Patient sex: M
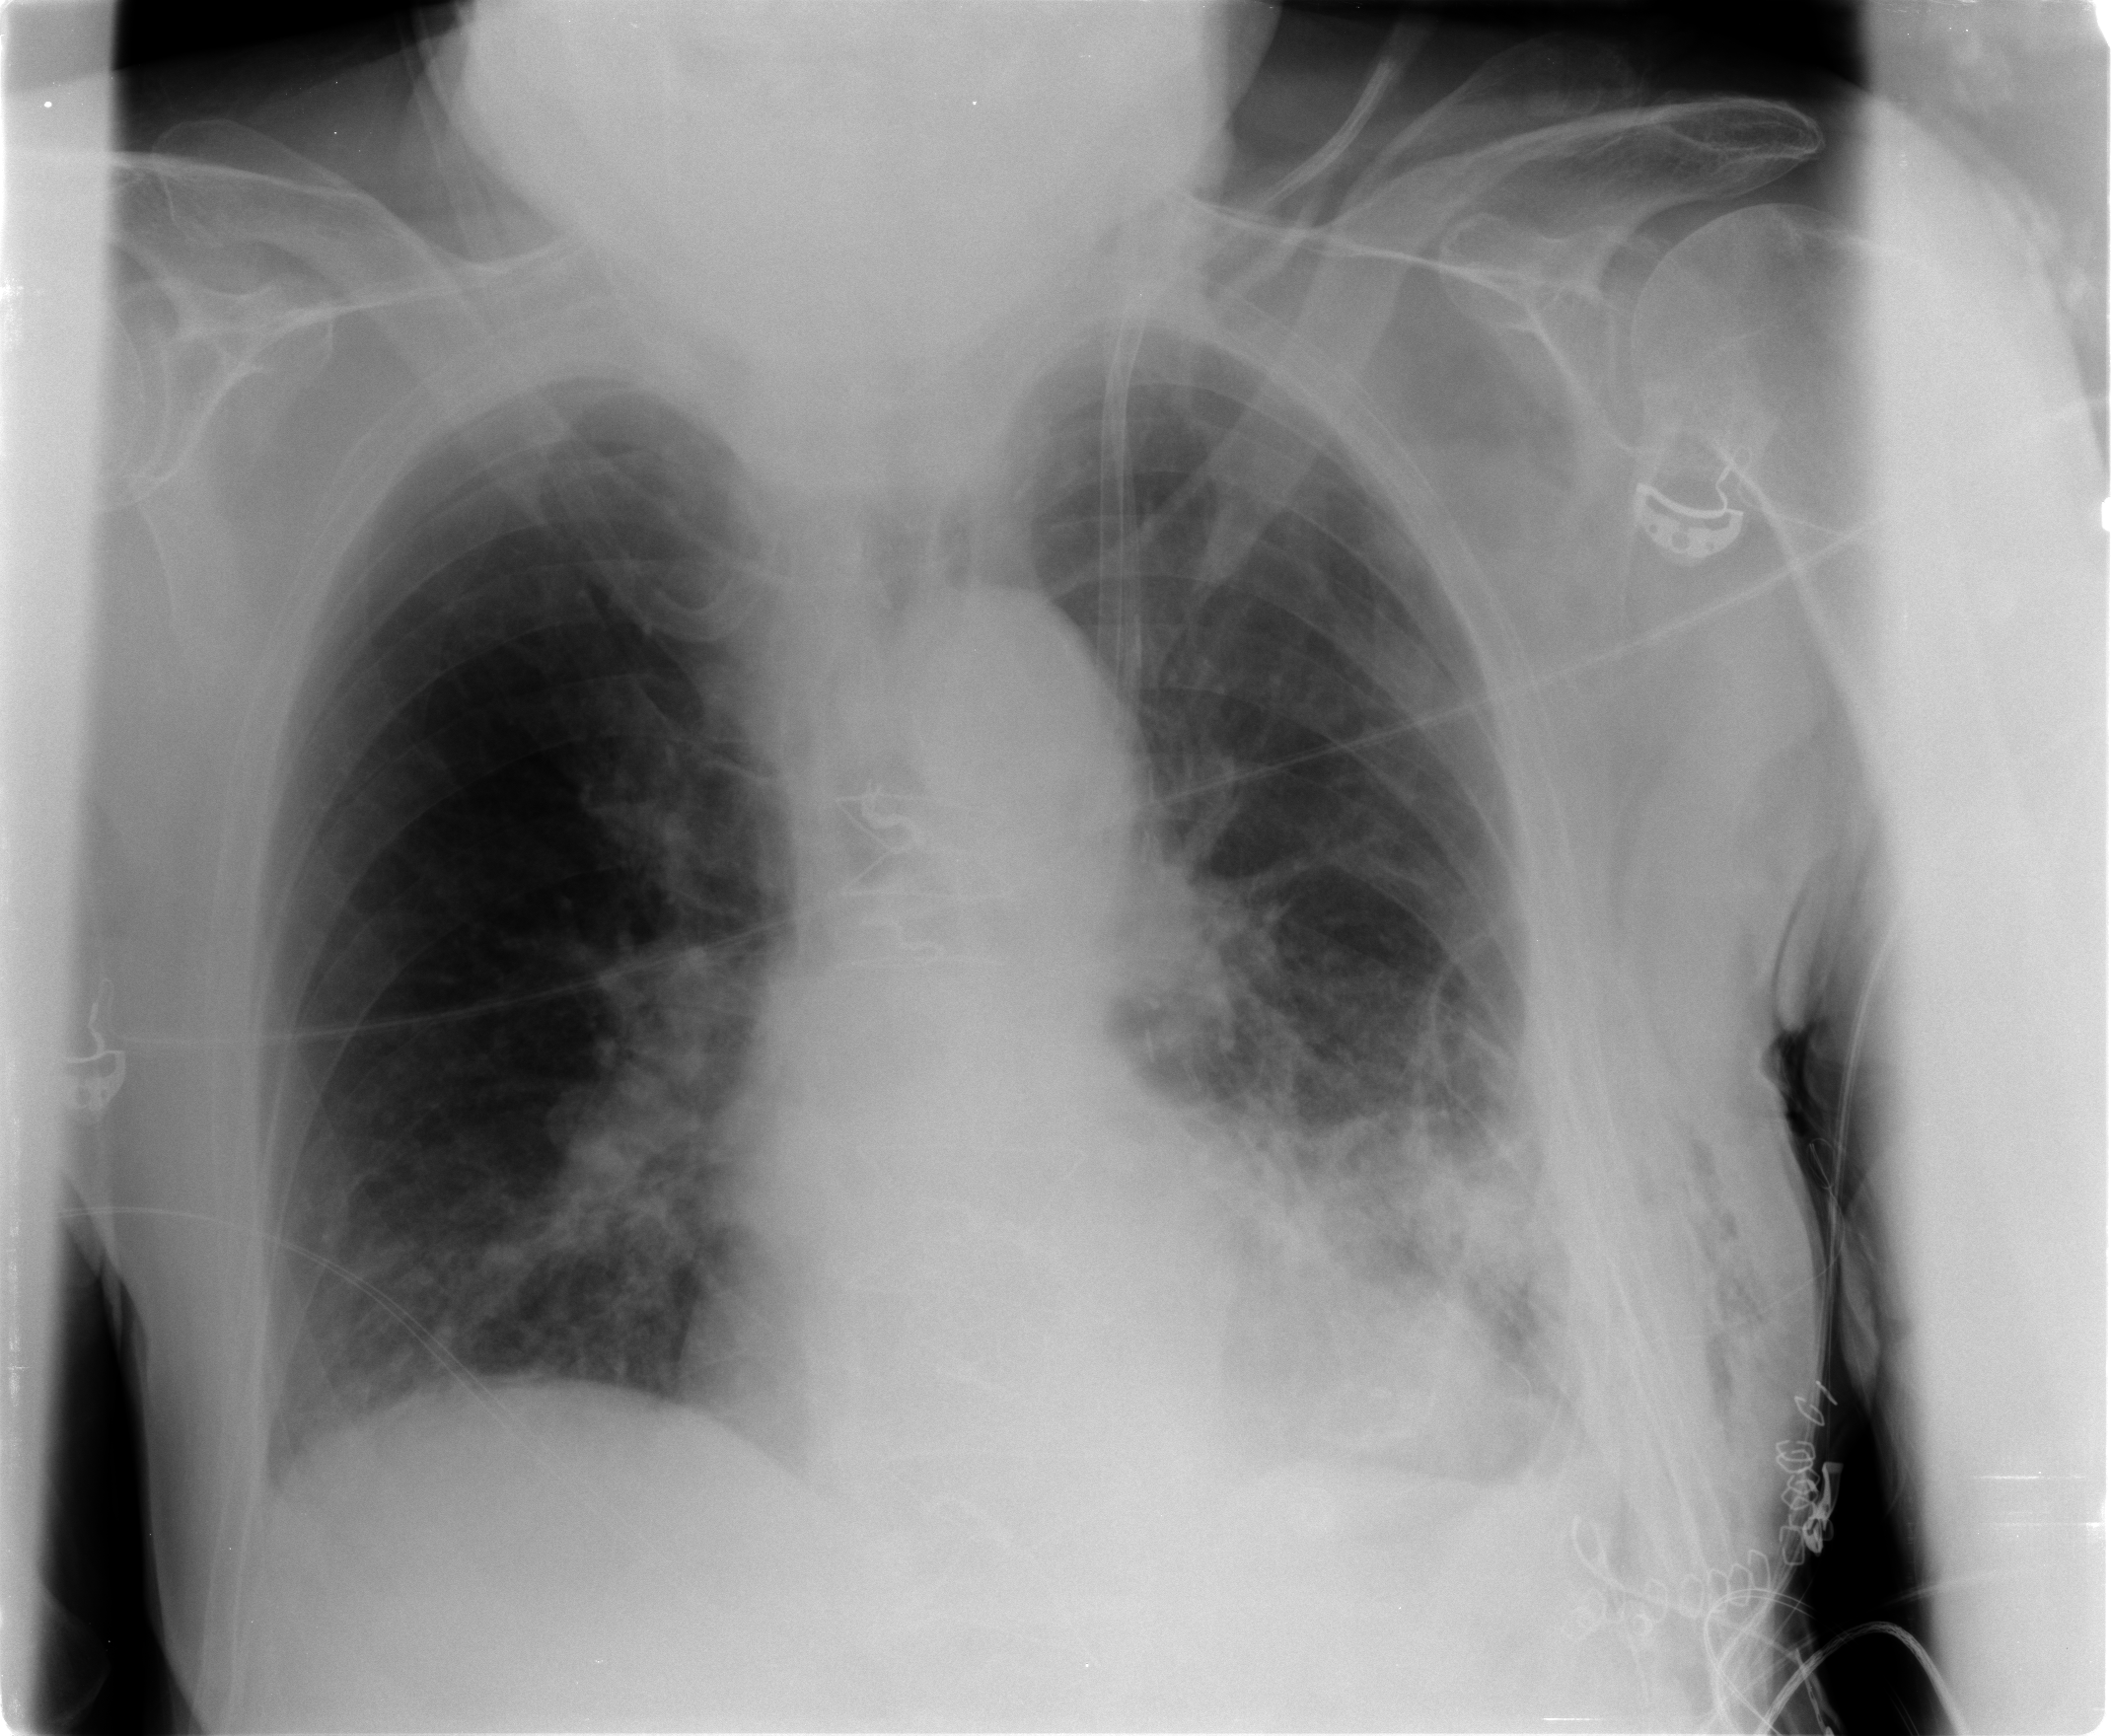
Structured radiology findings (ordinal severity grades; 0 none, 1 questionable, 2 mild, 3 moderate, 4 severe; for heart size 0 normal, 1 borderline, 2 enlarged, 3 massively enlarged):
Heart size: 1
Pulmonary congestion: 2
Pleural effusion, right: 0
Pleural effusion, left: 2
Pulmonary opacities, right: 1
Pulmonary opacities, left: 2
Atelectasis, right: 2
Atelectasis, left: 2